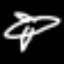
Label: airplane